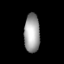
Tissue: lung
Cell type: Fibroblasts
Senescence score: 0.6049
Nuclear area (px): 589
Mean DAPI intensity: 161.625